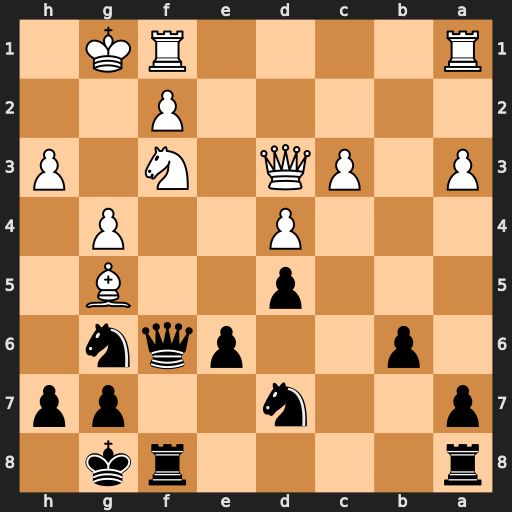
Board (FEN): r4rk1/p2n2pp/1p2pqn1/3p2B1/3P2P1/P1PQ1N1P/5P2/R4RK1
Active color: b
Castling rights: -
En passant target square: -
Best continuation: Qxf3 Qxf3 Rxf3